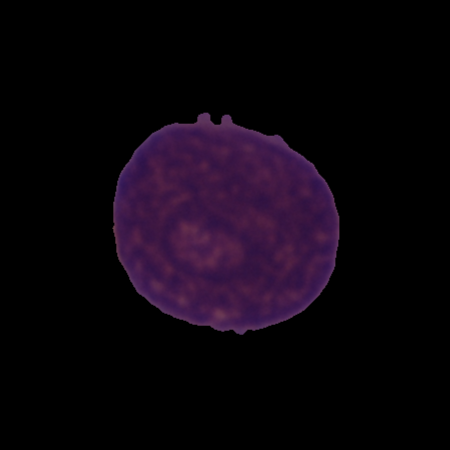
Label: cancer